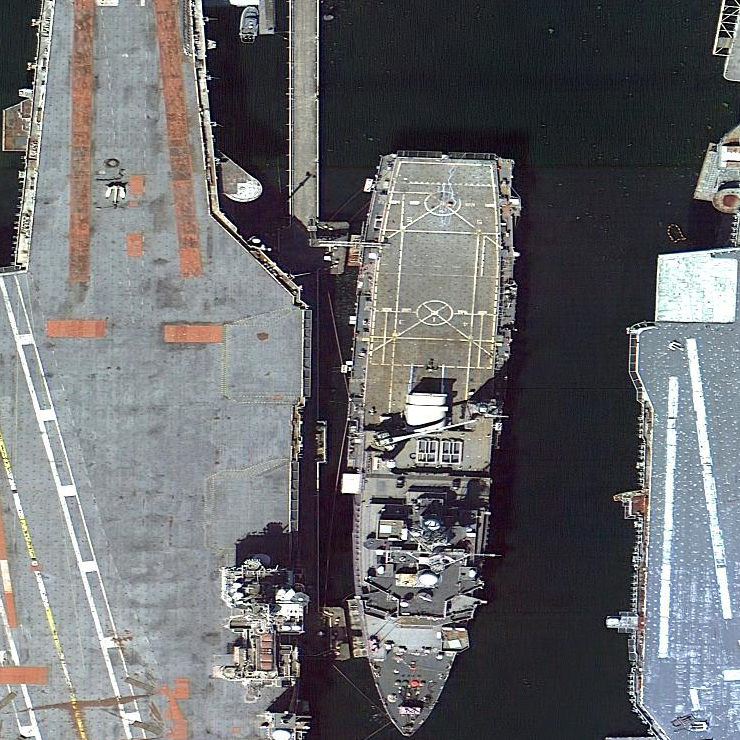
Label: combat